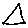
Label: triangle